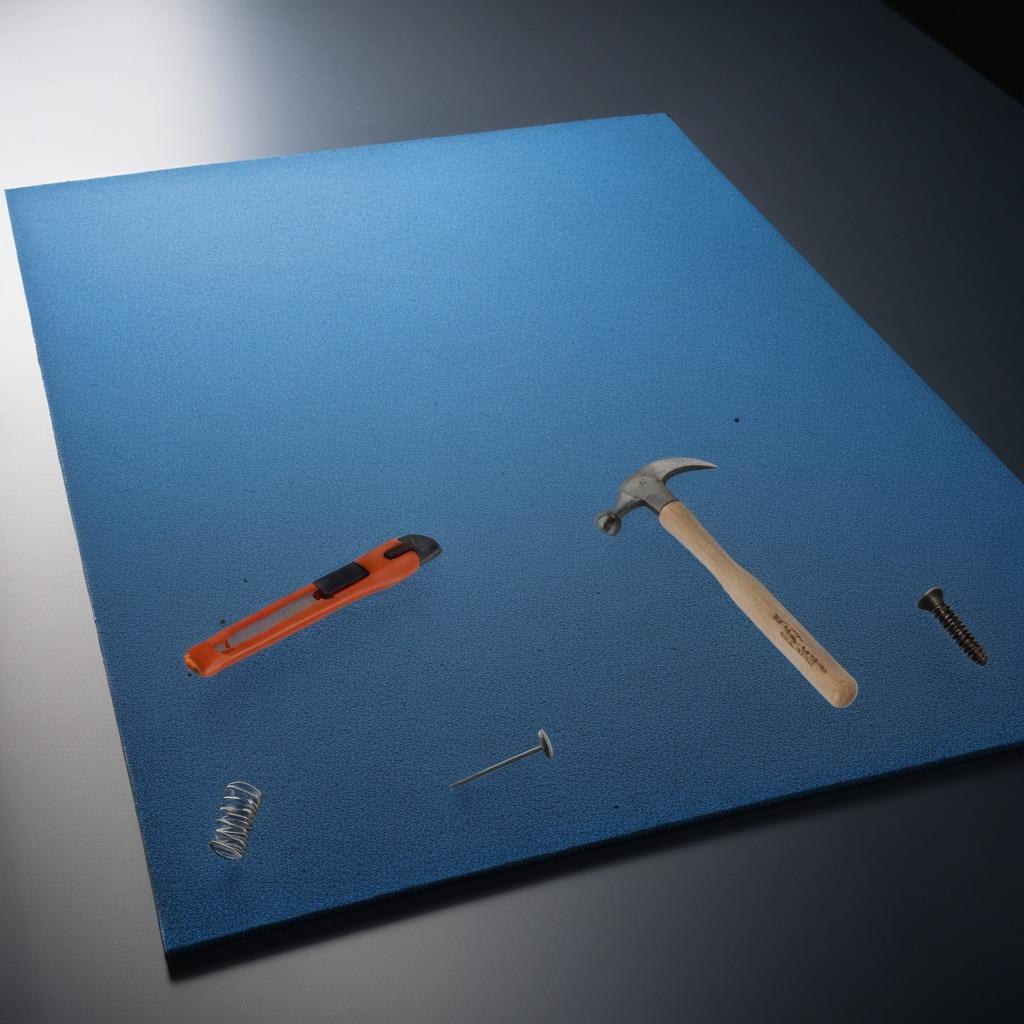
A utility knife, a metal machine screw, an iron nail, a hammer, and a coiled metal spring are lying on the clean granite tabletop.